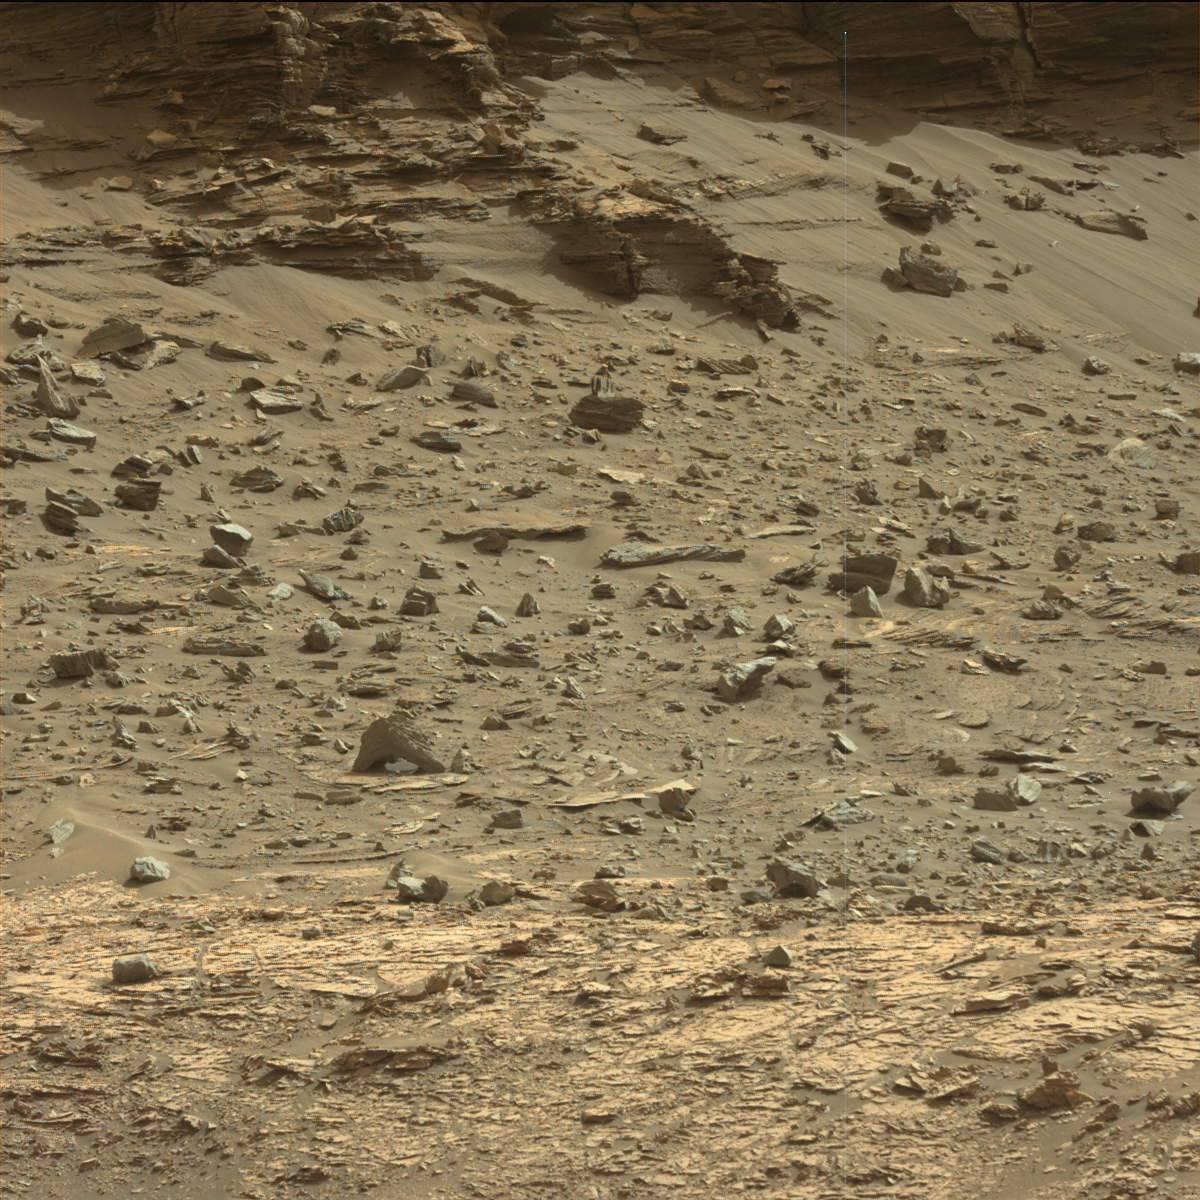
Terrain classes present: Bedrock, Sand / Soil